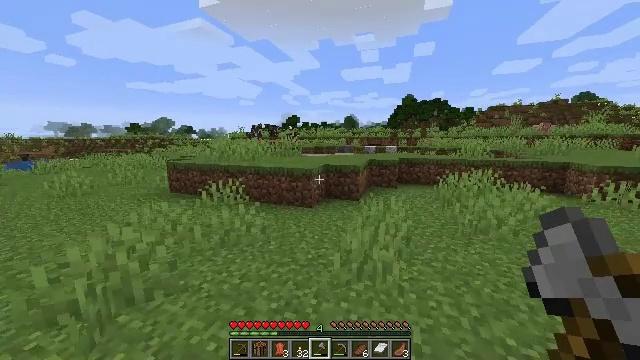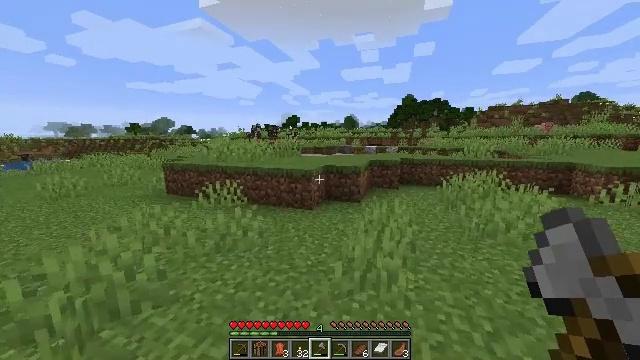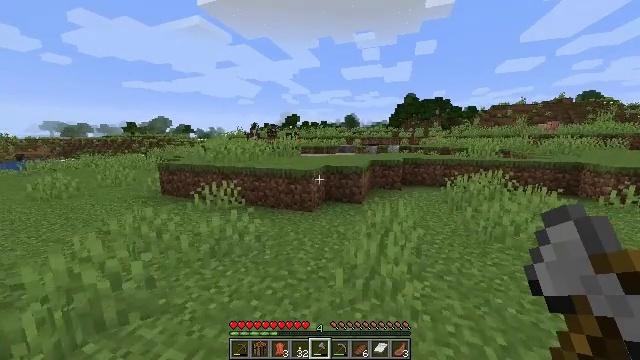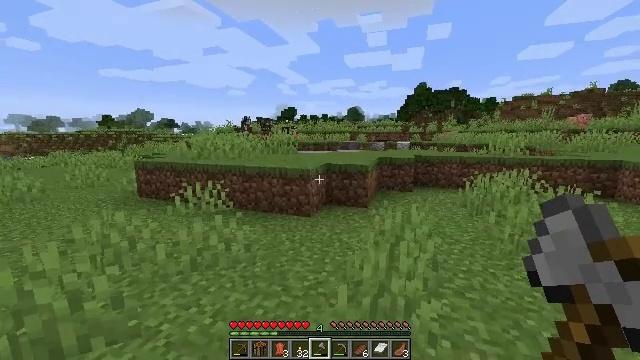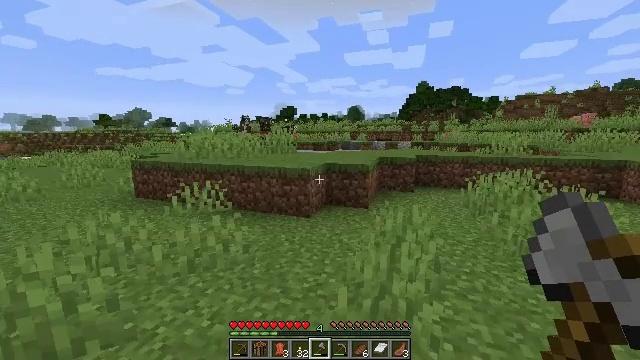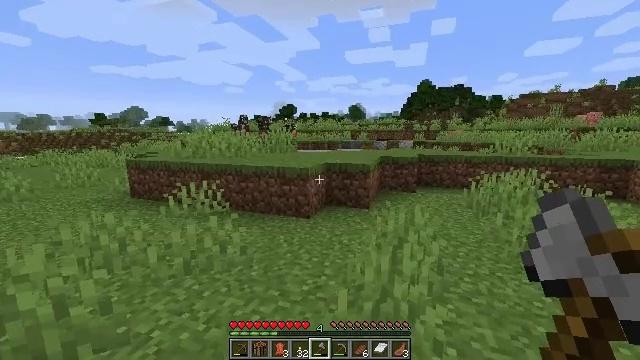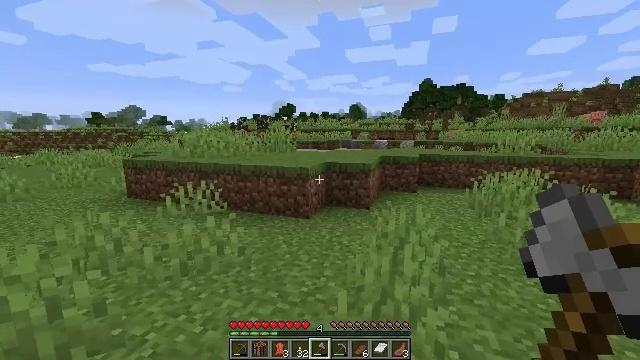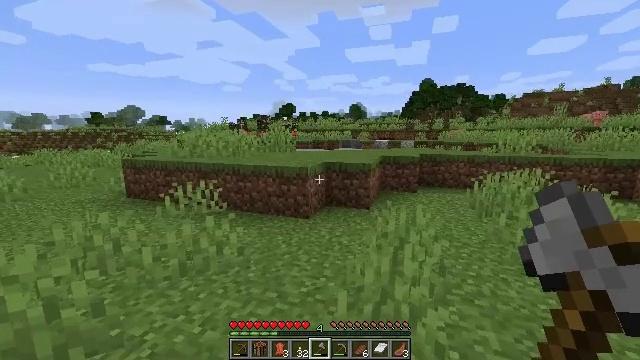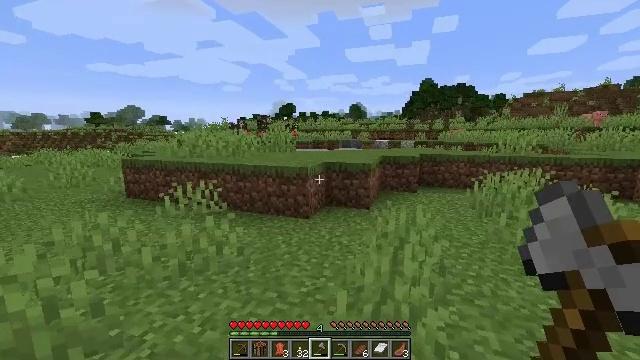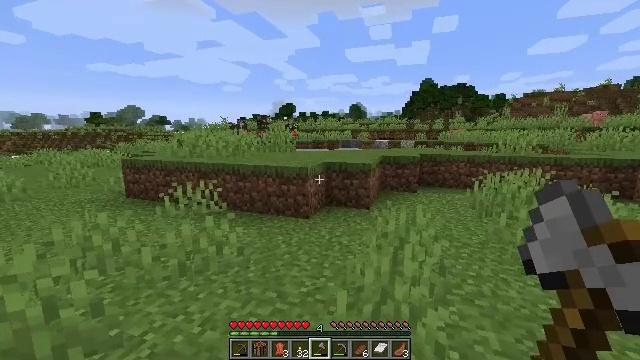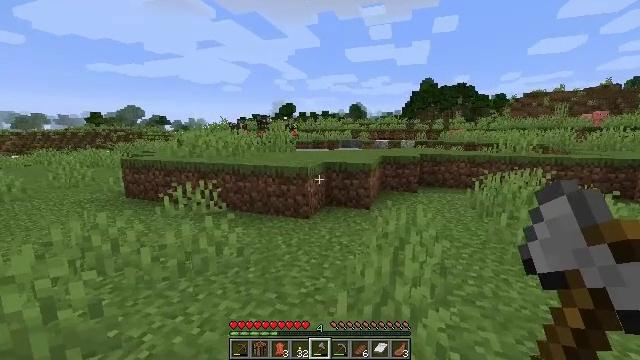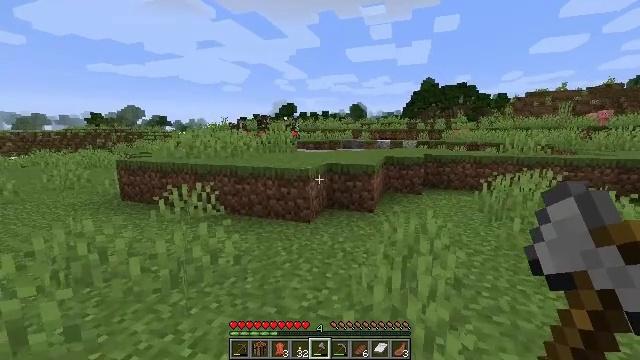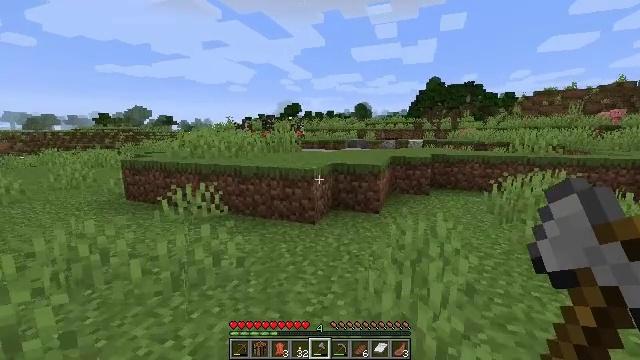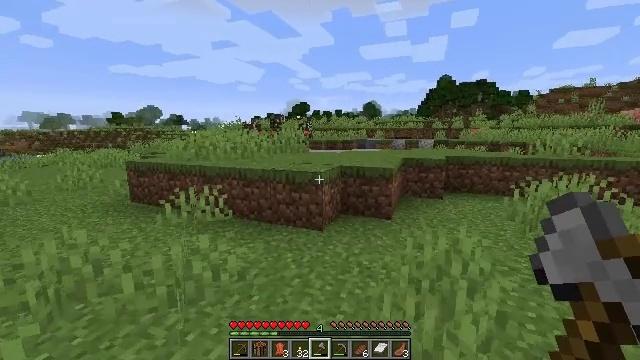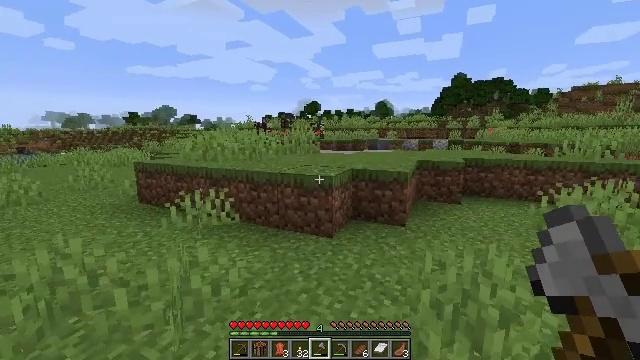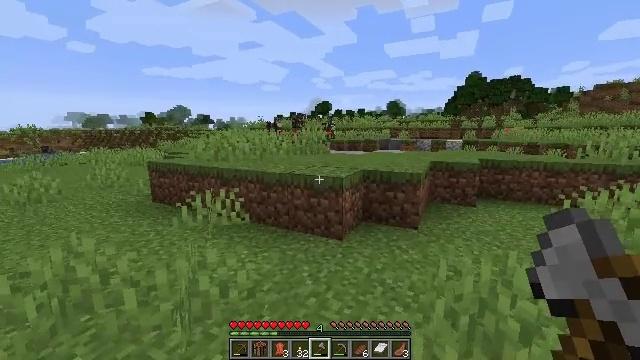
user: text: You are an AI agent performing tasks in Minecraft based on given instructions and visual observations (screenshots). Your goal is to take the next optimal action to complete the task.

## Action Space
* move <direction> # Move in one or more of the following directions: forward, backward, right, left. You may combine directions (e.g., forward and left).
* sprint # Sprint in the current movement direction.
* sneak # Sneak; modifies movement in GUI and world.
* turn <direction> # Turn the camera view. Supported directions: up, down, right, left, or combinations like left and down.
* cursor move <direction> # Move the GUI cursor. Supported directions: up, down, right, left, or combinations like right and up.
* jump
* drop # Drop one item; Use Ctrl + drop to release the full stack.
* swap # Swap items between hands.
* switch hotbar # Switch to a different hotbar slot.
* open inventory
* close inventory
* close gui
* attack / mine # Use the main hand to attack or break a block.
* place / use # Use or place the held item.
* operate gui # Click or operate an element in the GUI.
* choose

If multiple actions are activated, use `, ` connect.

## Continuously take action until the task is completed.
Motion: motion action
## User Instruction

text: Gather dirt.
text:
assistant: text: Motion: sprint
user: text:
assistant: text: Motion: sprint
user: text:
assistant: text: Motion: no_op
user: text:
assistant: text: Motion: no_op
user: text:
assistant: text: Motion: no_op
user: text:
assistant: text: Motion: no_op
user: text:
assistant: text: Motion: no_op
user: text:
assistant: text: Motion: no_op
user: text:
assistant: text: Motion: no_op
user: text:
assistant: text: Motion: move forward
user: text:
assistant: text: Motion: move forward
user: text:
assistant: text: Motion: move forward, turn left
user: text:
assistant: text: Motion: move forward, turn left
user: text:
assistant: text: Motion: move forward, turn left
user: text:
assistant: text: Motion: move forward, turn left
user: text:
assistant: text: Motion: move forward, turn left
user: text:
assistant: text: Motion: move forward, turn left
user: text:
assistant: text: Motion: move forward, turn left
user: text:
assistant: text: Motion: move forward, turn left
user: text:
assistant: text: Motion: move forward
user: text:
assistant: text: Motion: move forward
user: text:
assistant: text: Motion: move forward
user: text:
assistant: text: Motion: move forward
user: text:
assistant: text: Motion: move forward
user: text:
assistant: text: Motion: move forward
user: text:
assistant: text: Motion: move forward, turn right
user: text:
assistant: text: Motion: move forward, turn right
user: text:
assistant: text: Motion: move forward, turn right
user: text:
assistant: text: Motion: move forward, jump
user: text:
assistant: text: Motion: move forward, jump